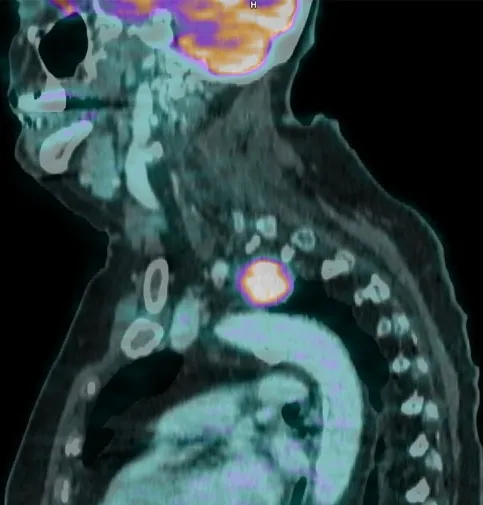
Sagittal cut, fusion image, 30 mm mass above aortic stock, maximum standardized uptake value of 12.8.
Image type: radiology (pet)